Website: lowes
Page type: customer-info-address
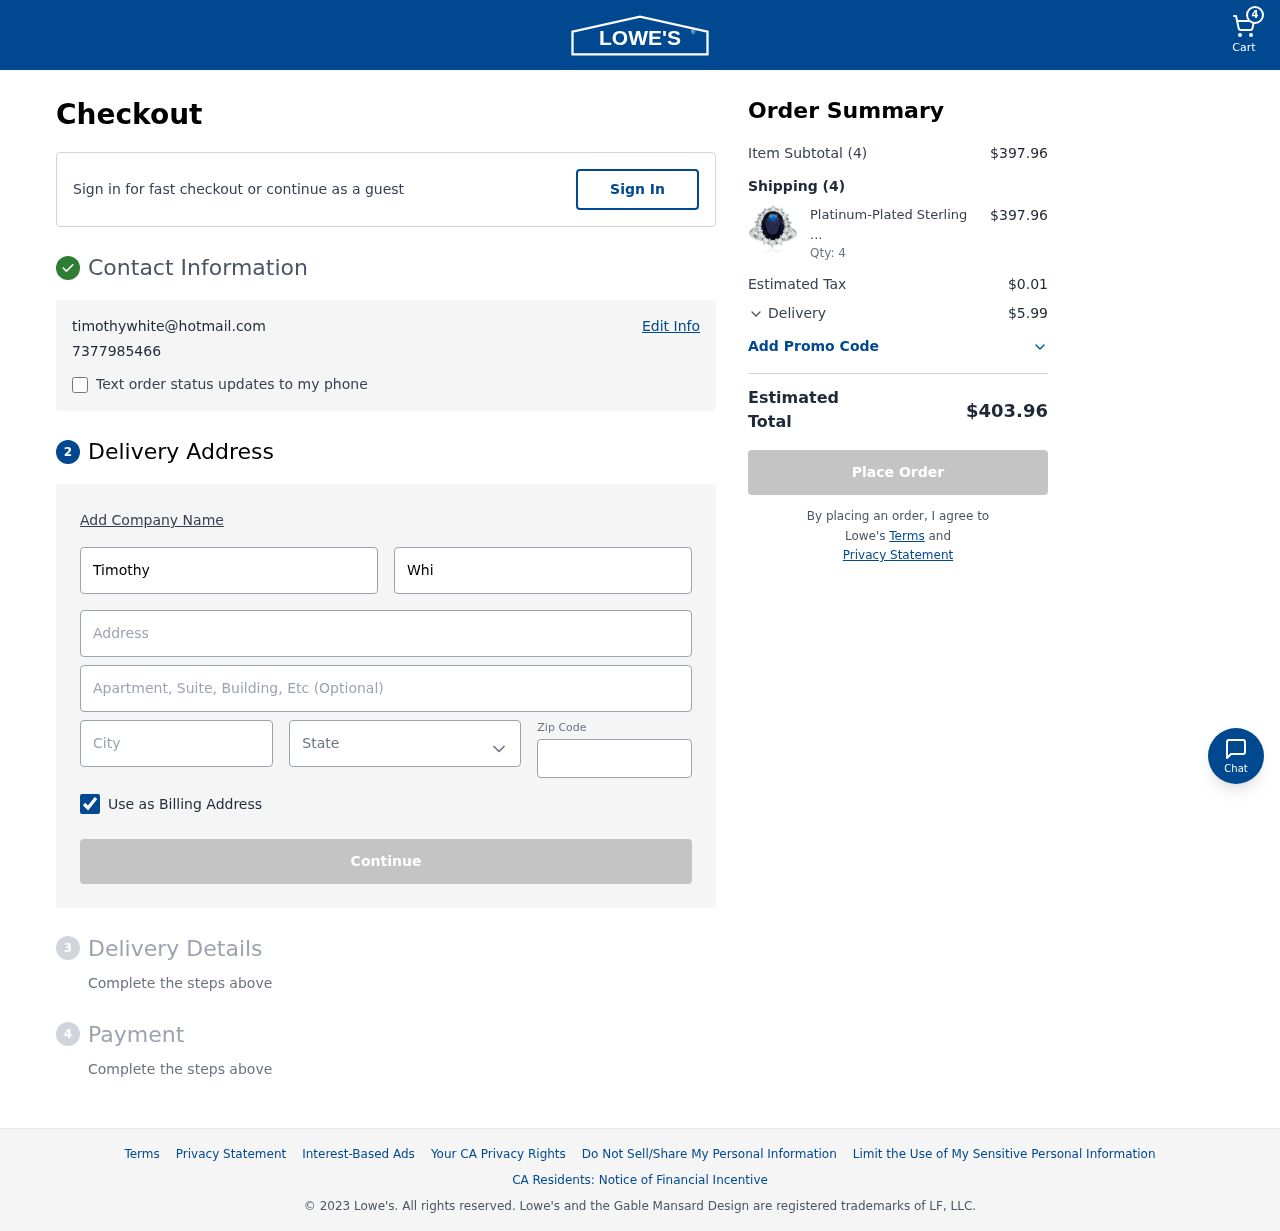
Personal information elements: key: PII_CITY
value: Thomastown
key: PII_EMAIL
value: timothywhite@hotmail.com
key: PII_FIRSTNAME
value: Timothy
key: PII_LASTNAME
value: White
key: PII_PHONE
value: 7377985466
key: PII_POSTCODE
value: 00647
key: PII_STATE
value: Oklahoma
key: PII_STREET
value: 958 Joseph Ways
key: PII_STREET2
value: Apt. 557
Product elements: key: PRODUCT1_NAME
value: Platinum-Plated Sterling Silver Celebrity "Kate" Ring made with Swarovski Zirconia Accents, Size 7
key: PRODUCT1_QUANTITY
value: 4
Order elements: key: ORDER_NUM_ITEMS
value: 4
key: ORDER_SUBTOTAL
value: $397.96
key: ORDER_NUM_ITEMS2
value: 4
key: ORDER_SUBTOTAL2
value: $397.96
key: ORDER_TAX
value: $0.01
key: ORDER_SHIPPING_COST
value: $5.99
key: ORDER_TOTAL
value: $403.96